Field crop: maize
Growth stage: 2
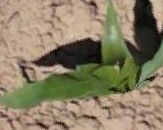
Species: maize